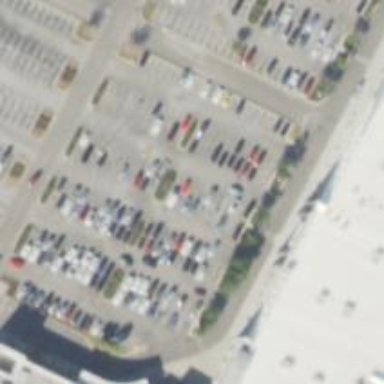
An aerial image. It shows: Parking space.